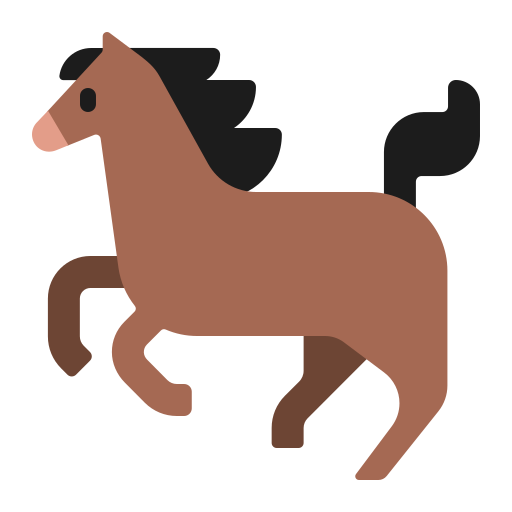
horse flat